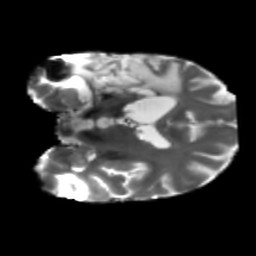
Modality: T2w
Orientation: coronal
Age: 64
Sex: male
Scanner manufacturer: siemens
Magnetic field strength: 3 T
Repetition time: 5.25 s
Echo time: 0.08 s